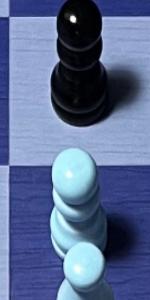
Label: Pawn_White